Interaction volume radius: 10 \u00c5
Interaction volume height: 30 \u00c5
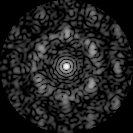
Disorder parameter: 0.6664